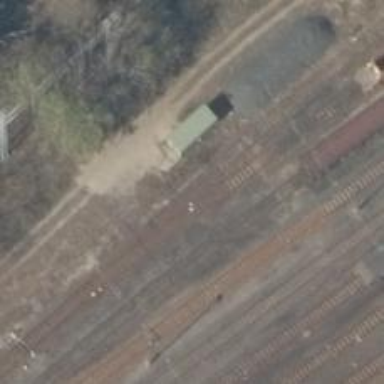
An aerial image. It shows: Railway yard used for servicing trains.